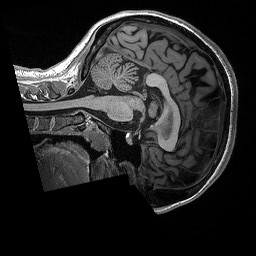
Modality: T1w
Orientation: sagittal
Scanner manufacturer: siemens
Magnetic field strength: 3 T
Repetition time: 2.3 s
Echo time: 0.00298 s